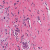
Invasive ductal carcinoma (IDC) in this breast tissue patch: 0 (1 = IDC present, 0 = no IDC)